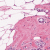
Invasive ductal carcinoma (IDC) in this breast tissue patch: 0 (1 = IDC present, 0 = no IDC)